Question: Using Entity Framework LINQ, I'd like to return a parent class for every parent table and populate a property, whose type is an interface, on the parent class with one of multiple concrete implementations of an interface. Which concrete implementation should be determined at query time based on the value of a field in the parent table.
In a very simplified example, I have 3 tables and 3 corresponding POCOs.

'''
internal interface IConfiguration
{
}
internal class ConfigurationContainer
{
public IConfiguration Config { get; set; }
}
internal class ConfigurationSouth : IConfiguration
{
}
internal class ConfigurationNorth : IConfiguration
{
}
'''
Unfortunately, I loop through all the parent results and determine which subquery to use while inside the loop. Something this block.
'''
foreach (var configMaster in db.ConfigMasters.ToList())
{
var configContainer = new ConfigurationContainer();
if (configMaster.IsNorth)
configContainer.Config = (from x in db.ConfigNorths
select new ConfigurationNorth())
.FirstOrDefault();
else
configContainer.Config = (from x in db.ConfigSouths
select new ConfigurationSouth())
.FirstOrDefault();
}
'''
Looping through each of the parent records to perform a subquery is less than optimal. I'd really like the EF LINQ to perform the query in one trip to the database as well as do the projections into my POCOs.
I came up with this LINQ to query the database in one trip and return the projected objects such that the Config property would be populated by one of the two subqueries at querytime. Though it compiles, it throws an exception at runtime.
'''
using (var db = new Entities())
{
var qry = from cfgMaster in db.ConfigMasters
let configNorth = (from x in db.ConfigNorths
select new ConfigurationNorth())
.FirstOrDefault()
let configSouth = (from x in db.ConfigSouths
select new ConfigurationSouth())
.FirstOrDefault()
select new ConfigurationContainer()
{
Config = cfgMaster.IsNorth ? configNorth : (IConfiguration) configSouth
};
var results = qry.ToList();
}
'''
> Unhandled Exception: System.NotSupportedException: Unable to cast the
type 'EFTest.ConfigurationNorth' to type 'EFTest.IConfiguration'. LINQ
to Entities only supports casting Entity Data Model primitive types.
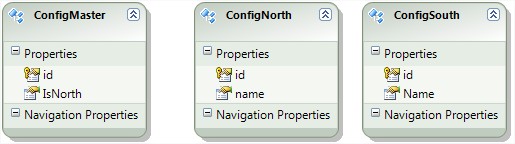
Answer: Entity Framework does not (yet?) support the use of interfaces this way, basically because the interface is not (and can not be) registered with the model. What you want is only possible when you let both classes derive from a base class that is part of the model too.